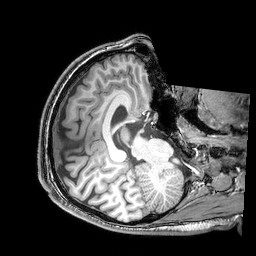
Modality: T1w
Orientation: axial